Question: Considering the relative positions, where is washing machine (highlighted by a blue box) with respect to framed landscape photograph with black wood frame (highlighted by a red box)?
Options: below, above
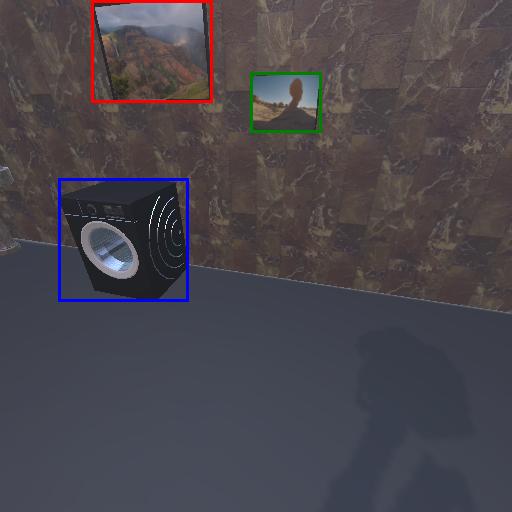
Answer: below